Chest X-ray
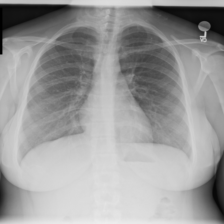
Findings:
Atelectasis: negative
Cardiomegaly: negative
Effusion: negative
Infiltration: negative
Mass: negative
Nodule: negative
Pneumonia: negative
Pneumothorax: negative
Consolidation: negative
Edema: negative
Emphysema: negative
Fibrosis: negative
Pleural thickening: negative
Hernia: negative